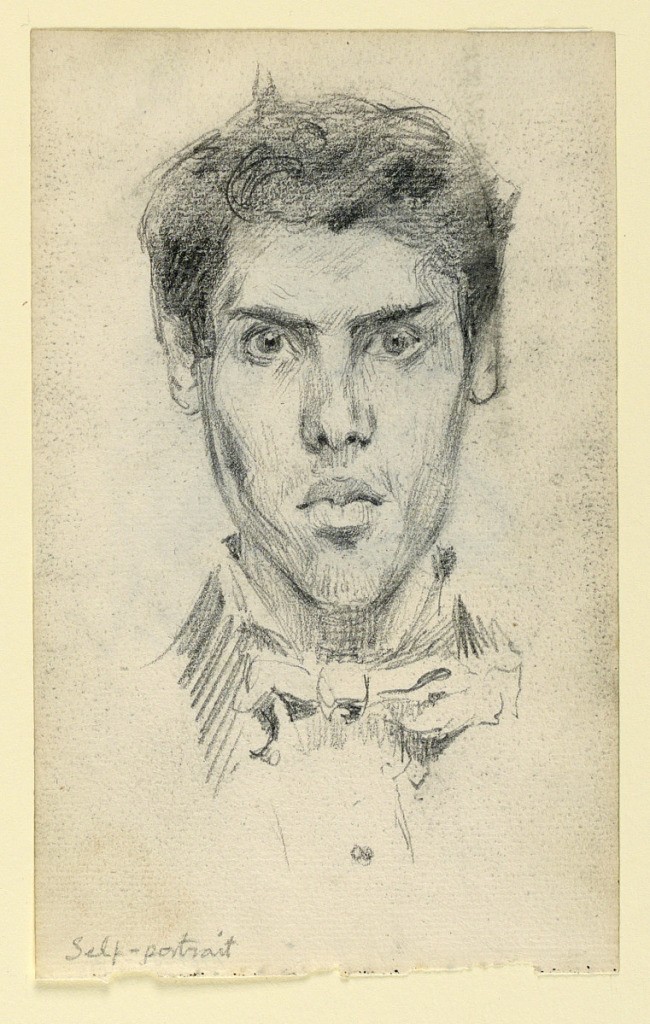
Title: Self-Portrait
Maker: Kenyon Cox, American, 1856–1919
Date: ca. 1880
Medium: Graphite on laid paper
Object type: Drawing
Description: Self-portrait of the artist in collar and bowtie, looking directly ahead.